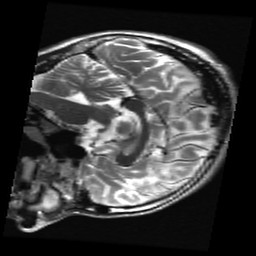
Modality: T2w
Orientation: sagittal
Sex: male
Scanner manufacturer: ge
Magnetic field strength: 3 T
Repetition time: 5 s
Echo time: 0.1012 s